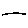
Label: line